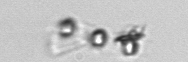
Label: Skeletonema